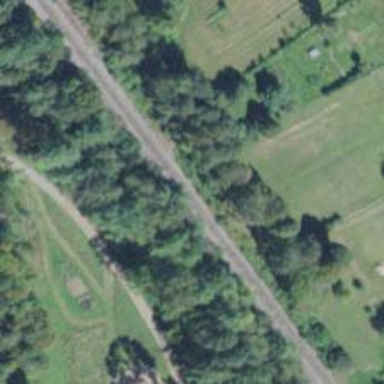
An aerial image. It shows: Railway siding for service.